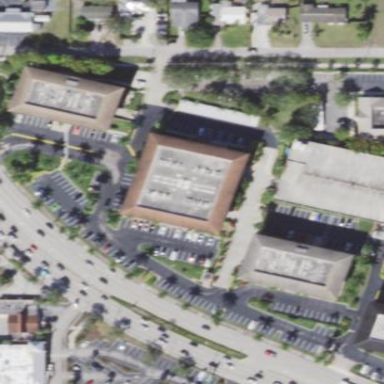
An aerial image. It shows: Office building.